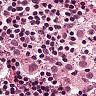
Metastatic tissue present: no